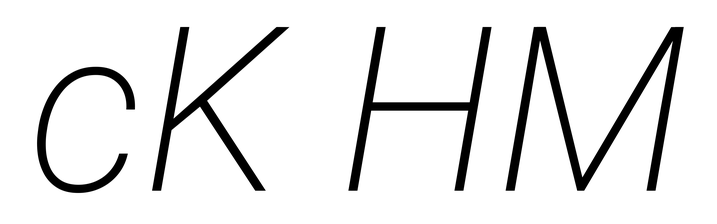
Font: Roboto-Italic_ExtraLight_Italic